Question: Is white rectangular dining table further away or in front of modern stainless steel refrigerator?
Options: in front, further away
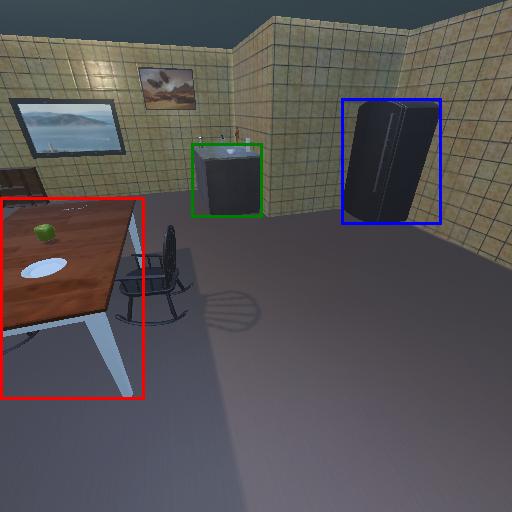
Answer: in front